Question: I am not sure what happended but I was following Rails Tutorial and when I first issued this command:
> rails console --sandbox
it worked fine and showed me the correct feedback of:
'''
Loading development environment in sandbox
Any modifications you make will be rolled back on exit
'''
But when I typed this one it started acting weird, didn't show the whole line that I typed, jumped to the first line and did NOT show me the feedback:
'''
user = User.new(name: "Michael Hartl", email: "mhartl@example.com")
'''

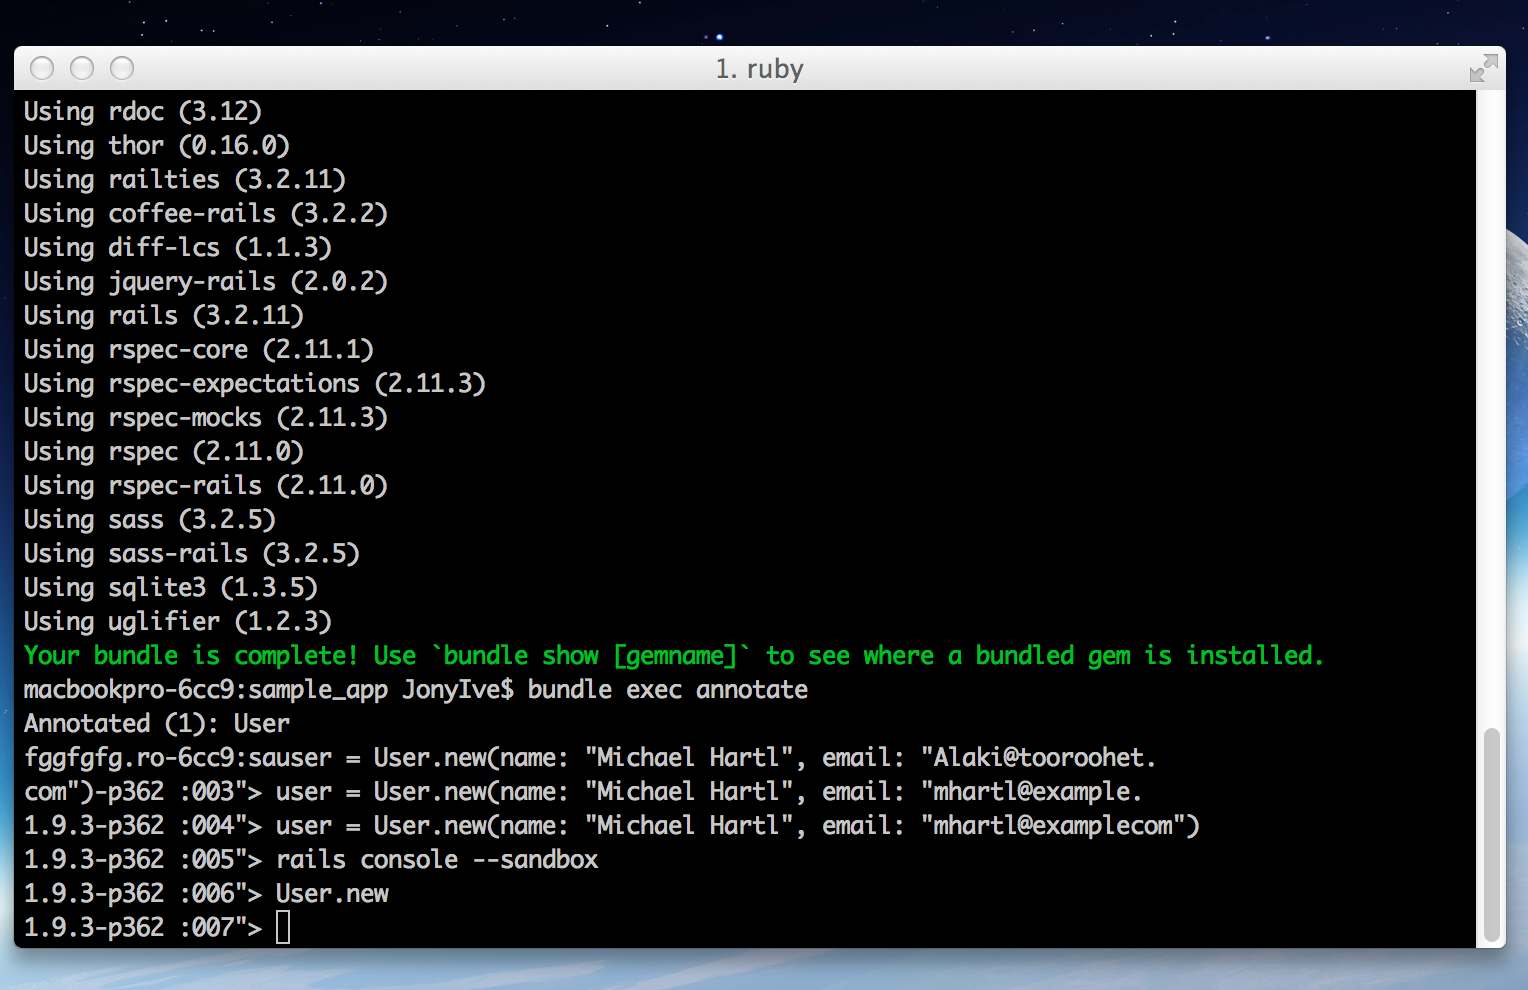
Answer: That's because you've missed somewhere closing brackets I think. Try 'ctrl+C' to stop this non-finished process and try again.